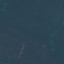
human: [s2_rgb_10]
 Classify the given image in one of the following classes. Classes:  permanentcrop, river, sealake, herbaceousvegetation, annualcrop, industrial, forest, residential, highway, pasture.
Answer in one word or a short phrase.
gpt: Forest